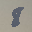
Label: 8